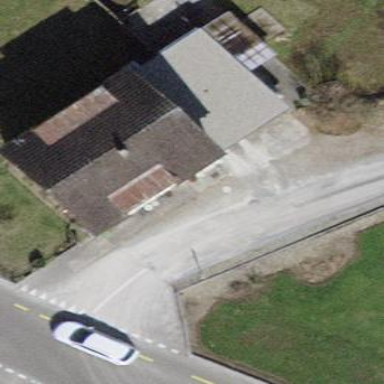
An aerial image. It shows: Detached building.